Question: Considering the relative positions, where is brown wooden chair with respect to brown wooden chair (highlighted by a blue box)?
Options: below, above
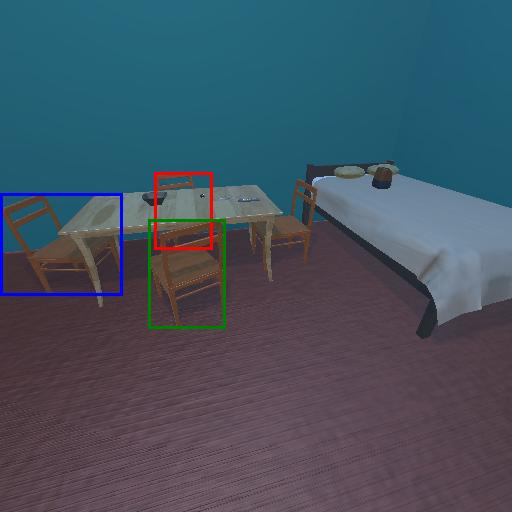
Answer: below